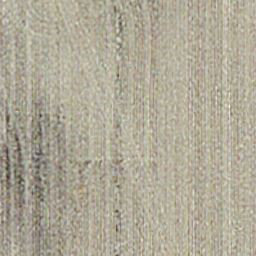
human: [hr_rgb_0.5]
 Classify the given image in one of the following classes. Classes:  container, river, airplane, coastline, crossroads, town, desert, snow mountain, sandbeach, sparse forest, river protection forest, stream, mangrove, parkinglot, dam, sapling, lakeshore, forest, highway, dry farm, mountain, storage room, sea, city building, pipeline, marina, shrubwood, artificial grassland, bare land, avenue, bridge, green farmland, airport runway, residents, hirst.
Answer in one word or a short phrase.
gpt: dry farm